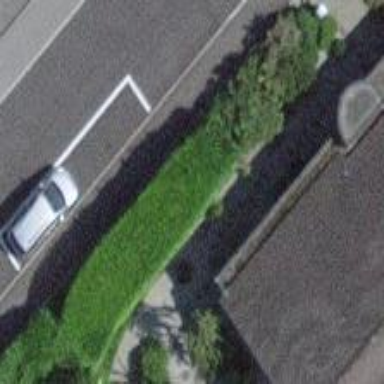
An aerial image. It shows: Parking lane.